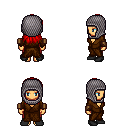
a pixel art fantasy rpg character, female body template, human, tanned skin, brown robe, red pants, red unkempt hairstyle, chain hood, leather bracers, black shoes, four views (front, back, left, right), 2x2 character sprite sheet, small pixel art, hard edges, no anti-aliasing